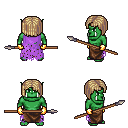
a pixel art fantasy rpg character, male body template, orc, green skin, maroon tattered cape, robe skirt, white blonde pageboy hairstyle, gold gloves, spear, four views (front, back, left, right), 2x2 character sprite sheet, small pixel art, hard edges, no anti-aliasing